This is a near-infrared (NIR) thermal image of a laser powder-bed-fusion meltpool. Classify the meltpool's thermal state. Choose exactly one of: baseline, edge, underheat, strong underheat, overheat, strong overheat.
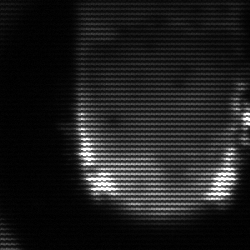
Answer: baseline